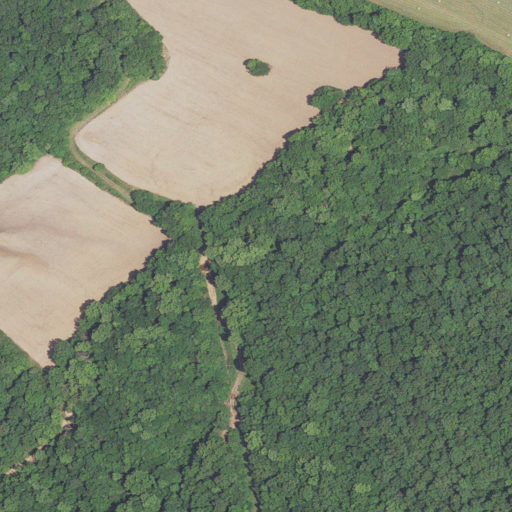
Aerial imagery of valley in Arkansas named Amos Hollow containing deciduous forest, pasture, and open development